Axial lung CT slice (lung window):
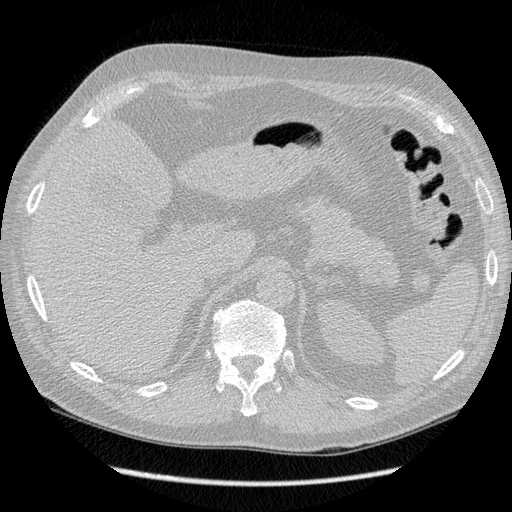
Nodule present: no